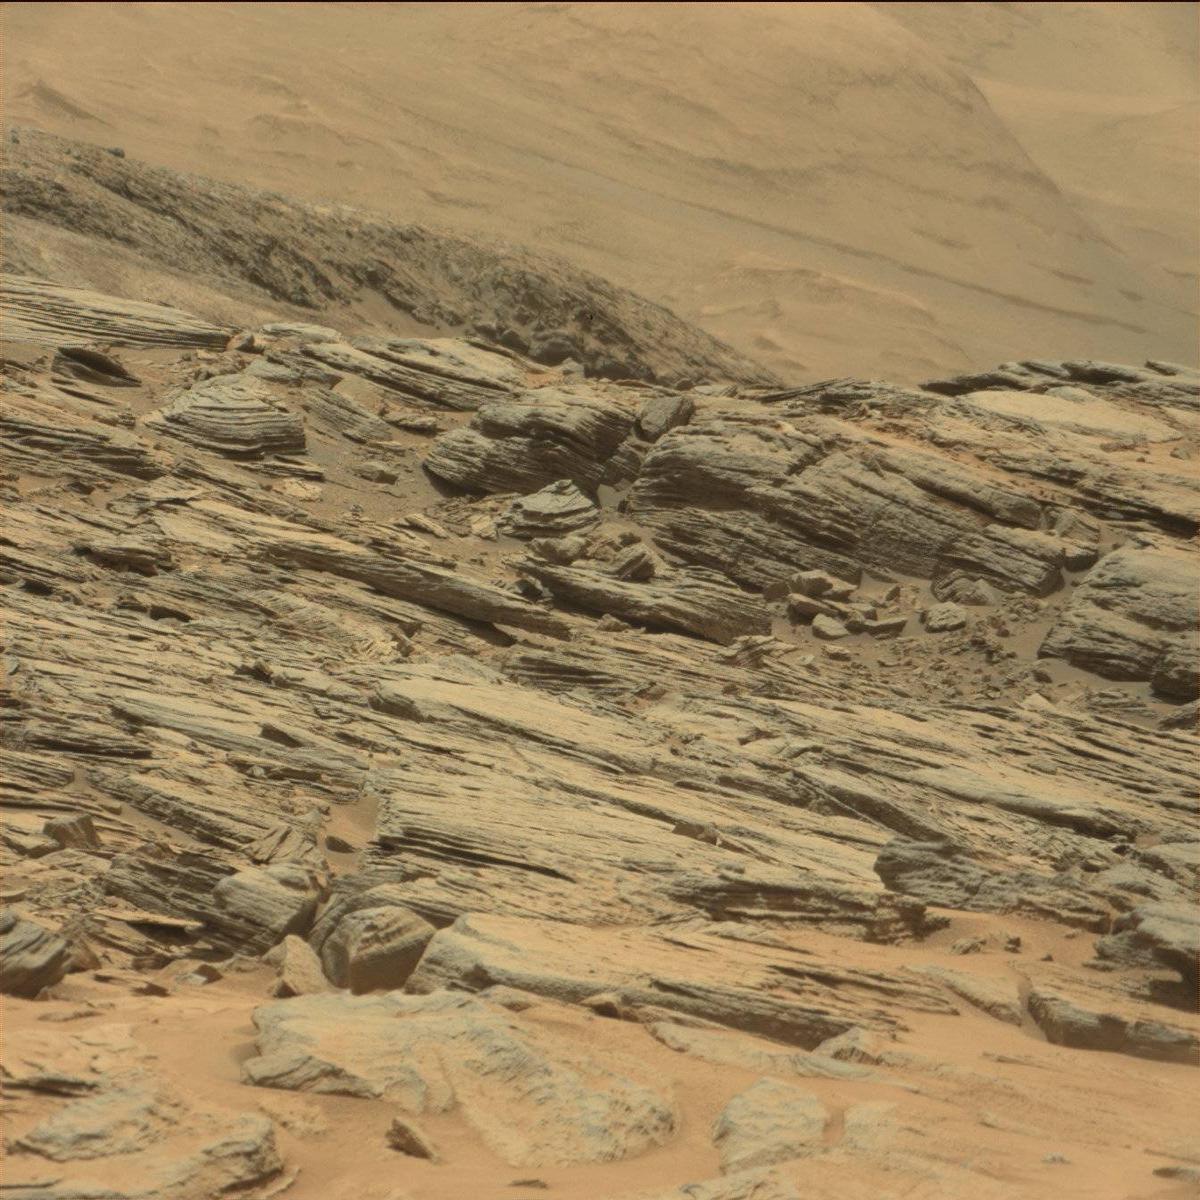
Terrain classes present: Bedrock, Ridge, Rock, Sand / Soil